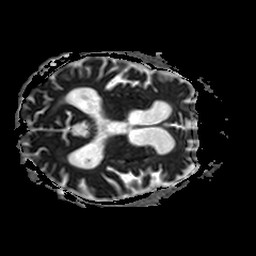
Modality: ADC
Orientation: axial
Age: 87
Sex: male
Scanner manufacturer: philips
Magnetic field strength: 3 T
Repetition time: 3.084 s
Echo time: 0.076 s